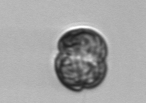
Label: Dinophyceae